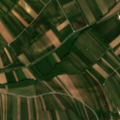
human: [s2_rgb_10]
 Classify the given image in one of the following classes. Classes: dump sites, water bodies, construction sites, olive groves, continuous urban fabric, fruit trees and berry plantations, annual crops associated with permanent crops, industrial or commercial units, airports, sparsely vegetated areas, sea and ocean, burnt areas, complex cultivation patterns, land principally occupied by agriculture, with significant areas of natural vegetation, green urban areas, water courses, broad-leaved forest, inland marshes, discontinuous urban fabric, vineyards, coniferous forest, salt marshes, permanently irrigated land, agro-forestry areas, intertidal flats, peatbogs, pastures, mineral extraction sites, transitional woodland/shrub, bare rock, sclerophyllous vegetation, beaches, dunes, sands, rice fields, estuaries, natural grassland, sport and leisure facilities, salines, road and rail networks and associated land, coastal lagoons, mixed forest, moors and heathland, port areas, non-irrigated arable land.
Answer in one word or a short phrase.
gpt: discontinuous urban fabric, non-irrigated arable land, vineyards